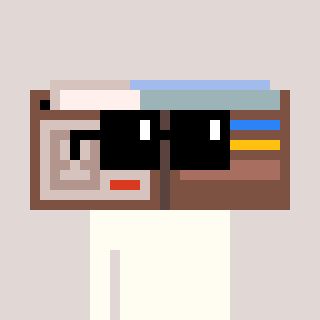
a pixel art character with square black sunglasses, a wallet-shaped head and a redpinkish-colored body on a warm background